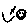
Label: smiley face